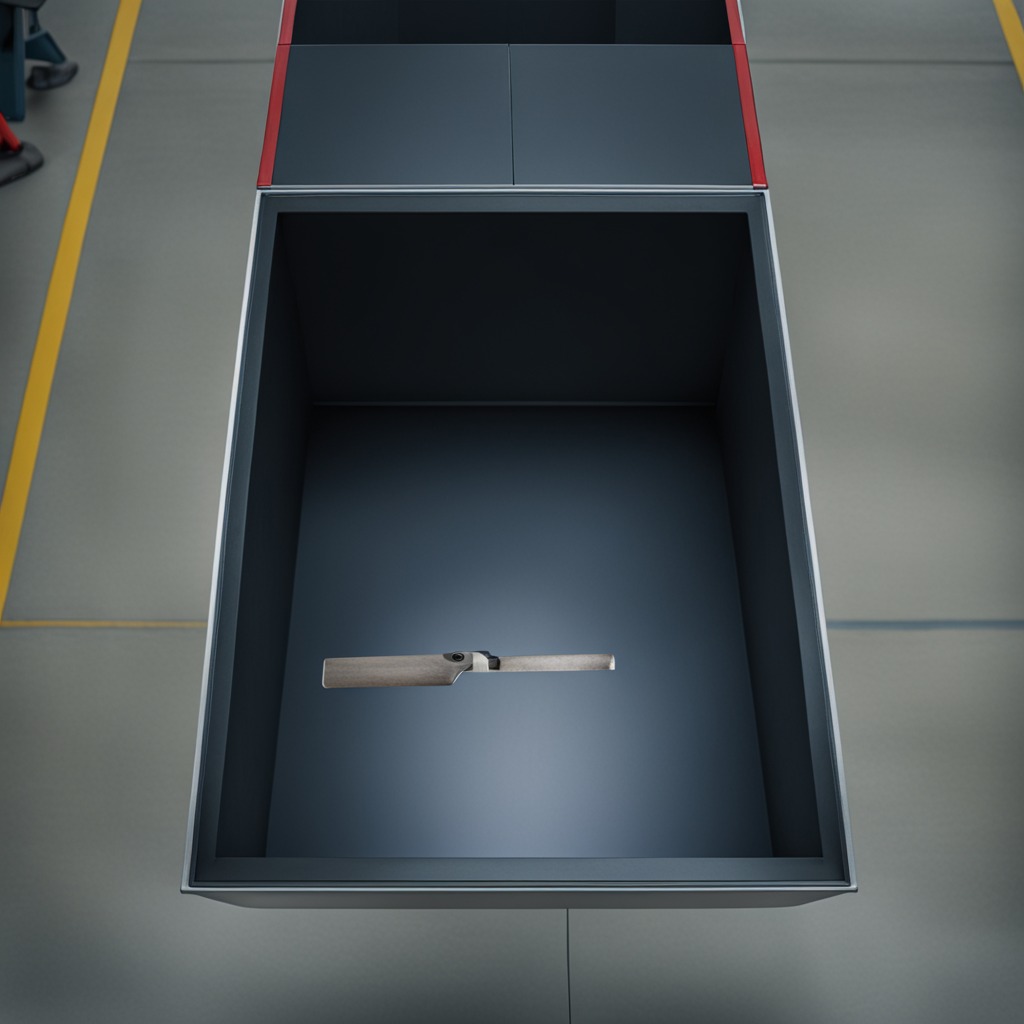
A metal saw is lying on a toolbox surface in an airplane hangar workshop.